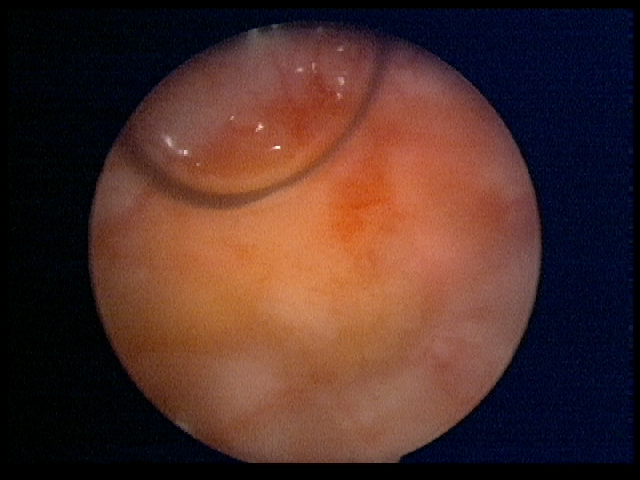
Modality: WLC
Class: Malignant
Subclass: LowGradePapillary
Lesion: L1
Stage: Ta
Morphology: Papillary
Bladder cancer association: Yes